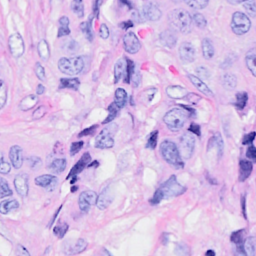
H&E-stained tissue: Breast